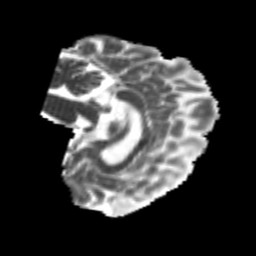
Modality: MD
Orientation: sagittal
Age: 25
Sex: female
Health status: healthy
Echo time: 0.074 s